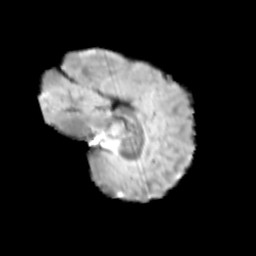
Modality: T2w
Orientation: sagittal
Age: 11
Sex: male
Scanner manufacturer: siemens
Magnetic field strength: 3 T
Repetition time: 3.8 s
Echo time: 0.07 s